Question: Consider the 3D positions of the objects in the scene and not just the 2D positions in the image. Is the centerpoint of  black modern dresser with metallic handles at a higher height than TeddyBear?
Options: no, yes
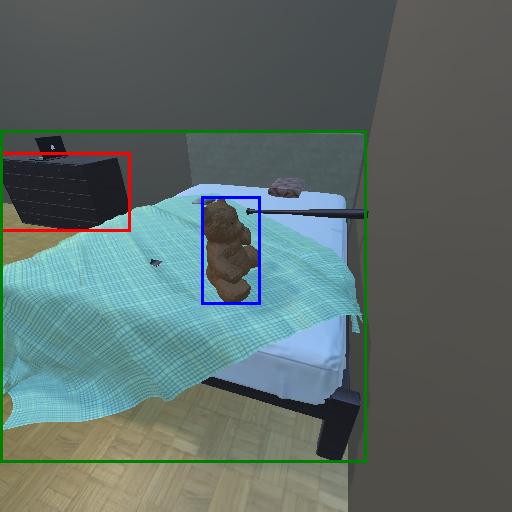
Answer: no